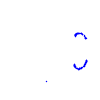
Particle: kaon